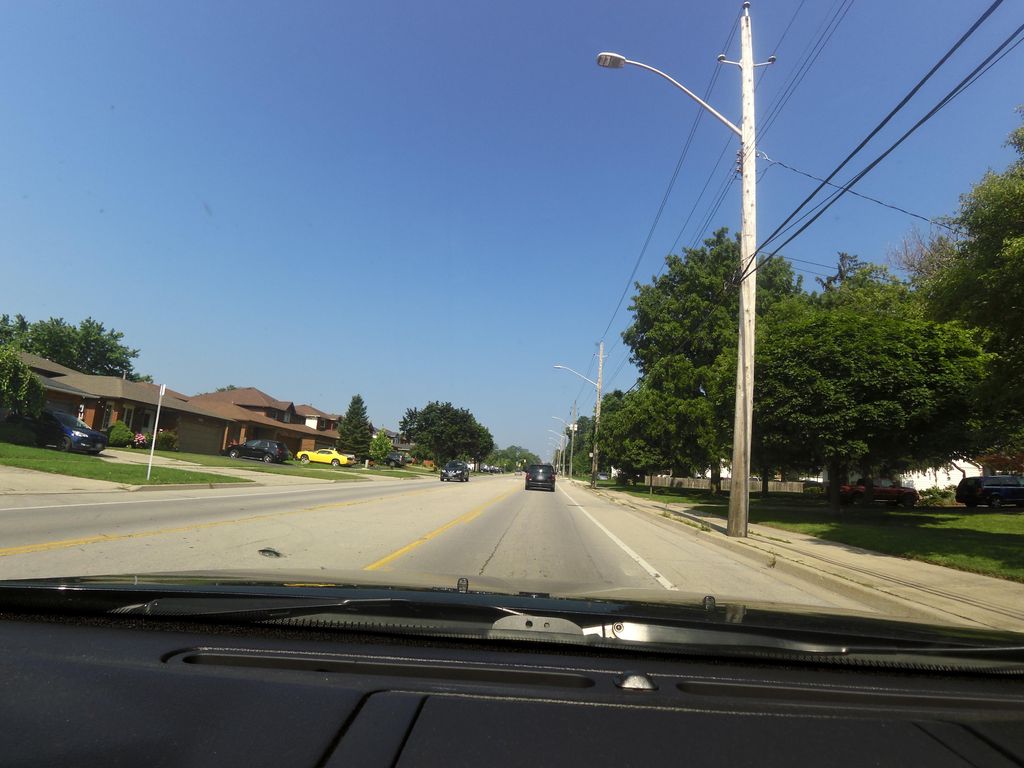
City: hamilton